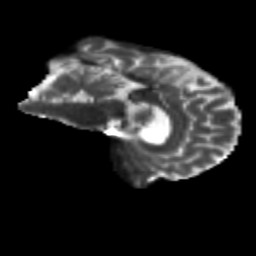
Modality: T2w
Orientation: sagittal
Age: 69
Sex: male
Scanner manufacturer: siemens
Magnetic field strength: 3 T
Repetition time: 4.71 s
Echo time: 0.0906 s